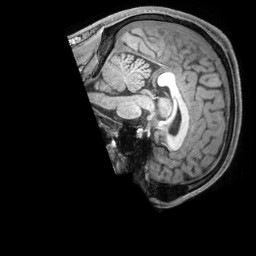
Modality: T1w
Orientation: sagittal
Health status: healthy
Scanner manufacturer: siemens
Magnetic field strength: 3 T
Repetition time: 2.4 s
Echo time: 0.00201 s